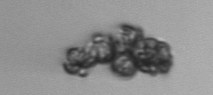
Label: Corymbellus